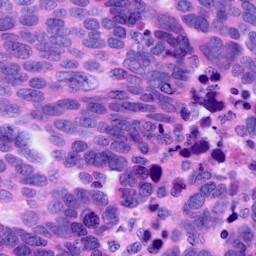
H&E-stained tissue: Ovarian